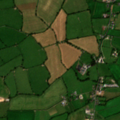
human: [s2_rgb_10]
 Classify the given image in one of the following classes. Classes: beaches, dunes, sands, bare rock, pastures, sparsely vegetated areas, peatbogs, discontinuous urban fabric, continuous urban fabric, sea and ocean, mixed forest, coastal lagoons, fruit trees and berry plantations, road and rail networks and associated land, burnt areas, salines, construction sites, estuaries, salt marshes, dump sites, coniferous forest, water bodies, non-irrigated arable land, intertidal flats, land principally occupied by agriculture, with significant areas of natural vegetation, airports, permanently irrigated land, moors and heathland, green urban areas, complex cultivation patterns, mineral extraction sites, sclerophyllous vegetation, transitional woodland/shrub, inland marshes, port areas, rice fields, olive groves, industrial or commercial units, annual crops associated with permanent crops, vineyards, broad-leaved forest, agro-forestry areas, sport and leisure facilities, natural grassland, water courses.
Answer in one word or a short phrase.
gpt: pastures